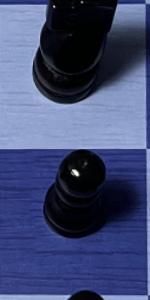
Label: Pawn_Black